Field crop: maize
Growth stage: 1
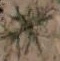
Species: salsola